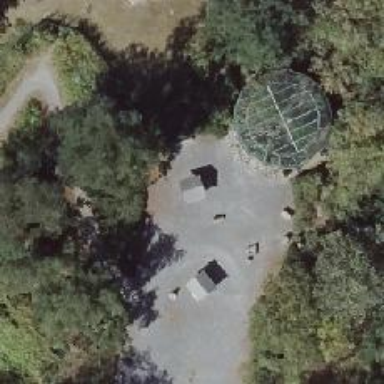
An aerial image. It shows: Shelter at picnic site.